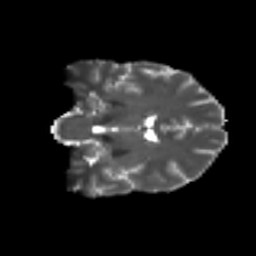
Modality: T2w
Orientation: coronal
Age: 29
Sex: male
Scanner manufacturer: ge
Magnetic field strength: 3 T
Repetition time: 7.8 s
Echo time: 0.0611 s